Field crop: maize
Growth stage: 2
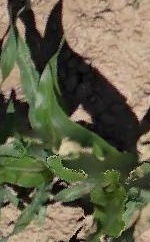
Species: maize